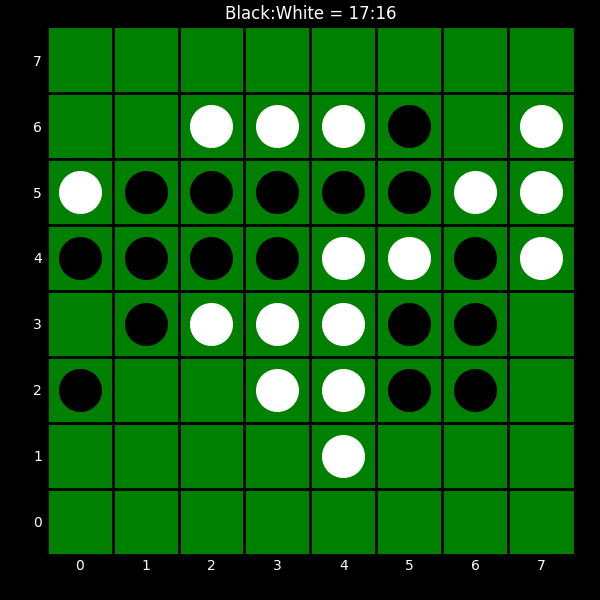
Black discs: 17
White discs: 16